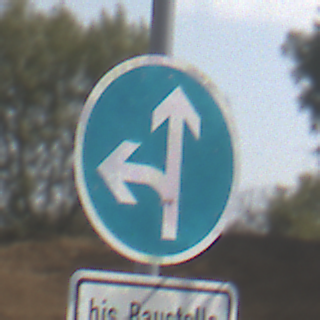
Verkehrszeichen: VorgeschriebeneFahrtrichtungGeradeausOderLinks
Zusatzzeichen unten: SonstigeFahrzeugePersonengruppenFrei2
Umgebung: Outdoor, Nature
Tageszeit: MorningAfternoon
Wetter: PartlyCloudy
Licht: Natural
Jahreszeit: NotSpecified
Kontrast: HighContrast